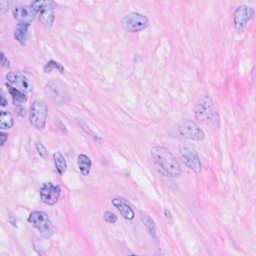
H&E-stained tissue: Breast